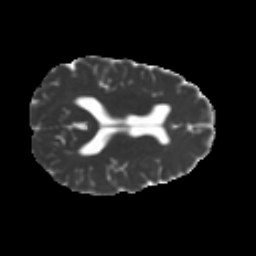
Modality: MD
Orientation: axial
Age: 29
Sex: female
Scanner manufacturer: ge
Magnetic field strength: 3 T
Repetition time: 7.8 s
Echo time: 0.0606 s